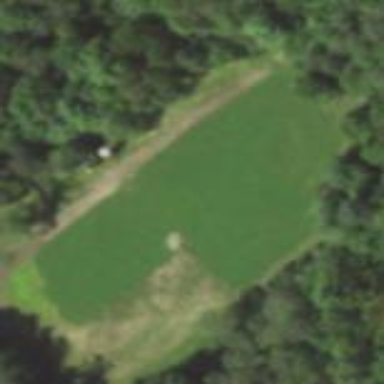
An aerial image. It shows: Area covered with grass.